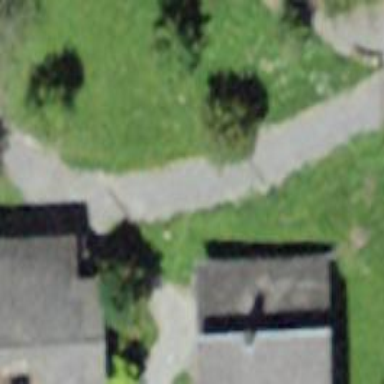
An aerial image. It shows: Path surfaced with fine gravel.